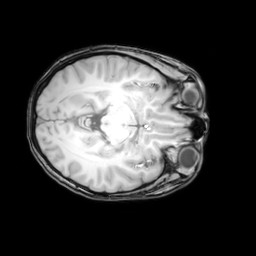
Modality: T1w
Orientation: axial
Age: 28
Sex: female
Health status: healthy
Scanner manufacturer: philips
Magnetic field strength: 3 T
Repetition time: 0.012 s
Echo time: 0.0037 s